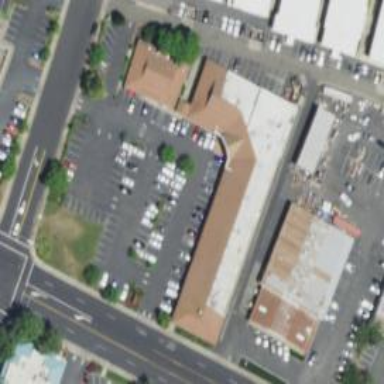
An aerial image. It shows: Retail building.